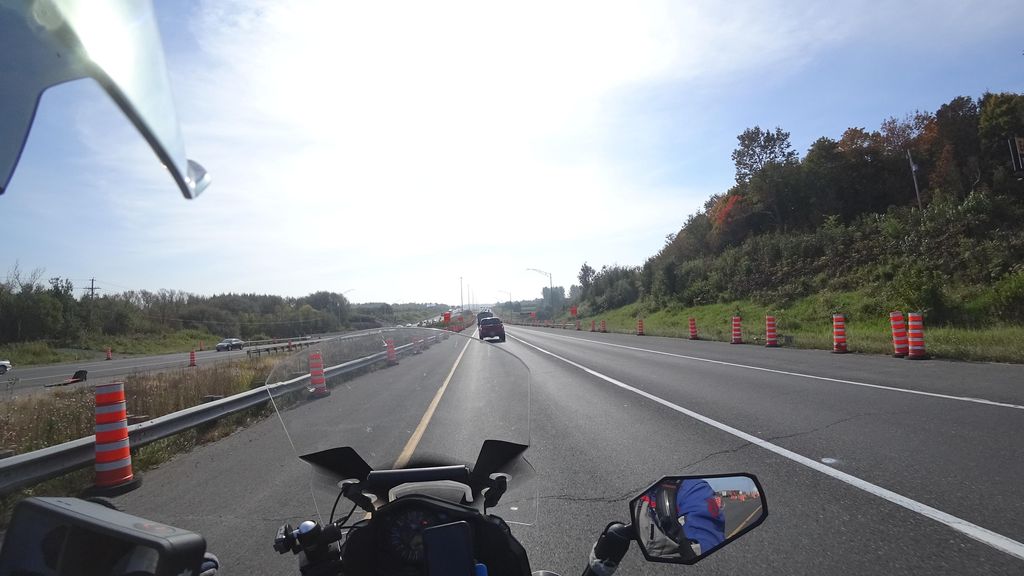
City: quebec_city